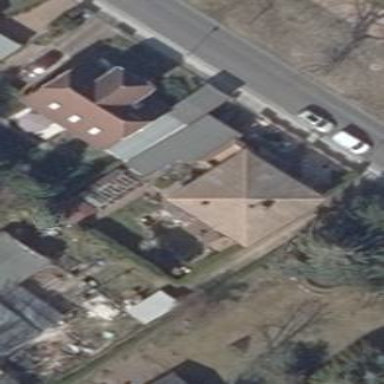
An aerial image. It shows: Detached building with pyramidal roof shape.